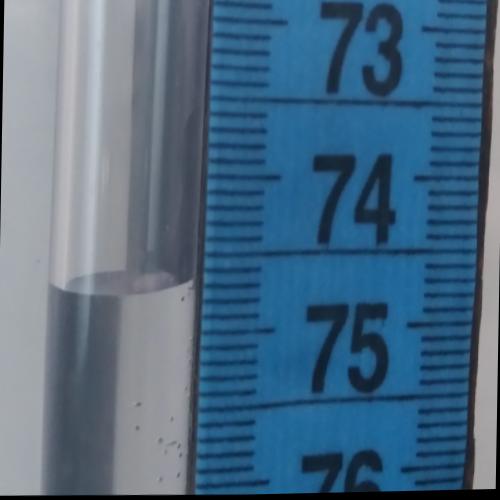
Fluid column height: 74.7 cm